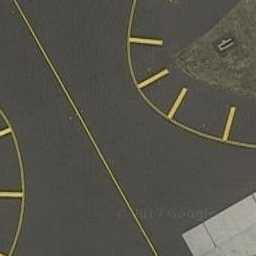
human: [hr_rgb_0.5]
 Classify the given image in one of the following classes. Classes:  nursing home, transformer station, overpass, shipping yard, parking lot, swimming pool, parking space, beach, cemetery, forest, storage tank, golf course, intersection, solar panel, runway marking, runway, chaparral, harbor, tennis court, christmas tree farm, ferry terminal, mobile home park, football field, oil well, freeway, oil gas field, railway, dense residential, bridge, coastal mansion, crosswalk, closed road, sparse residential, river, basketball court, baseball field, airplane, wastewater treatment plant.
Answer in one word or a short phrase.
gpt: runway marking